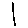
Label: line